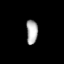
Tissue: lung
Cell type: Myeloid cells
Senescence score: 0.1243
Nuclear area (px): 271
Mean DAPI intensity: 173.79